Question: I've following HTML code :
'''
<div id="js_contact_message">Your have been registered successfully</div>
'''
With the following emoticon after the word "successfully":

How to achieve this?
I got following link but not understanding how to make use of these unicode values?
'''
http://apps.timwhitlock.info/emoji/tables/unicode
'''
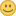
Answer: How about
'''
#js-contact-message:after {
content: 'f603';
color:orange; /* yellow: not enough contrast with white background */
}
'''
'''
<div id="js-contact-message">... successfully</div>
'''